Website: bh-photo
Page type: account-dashboard
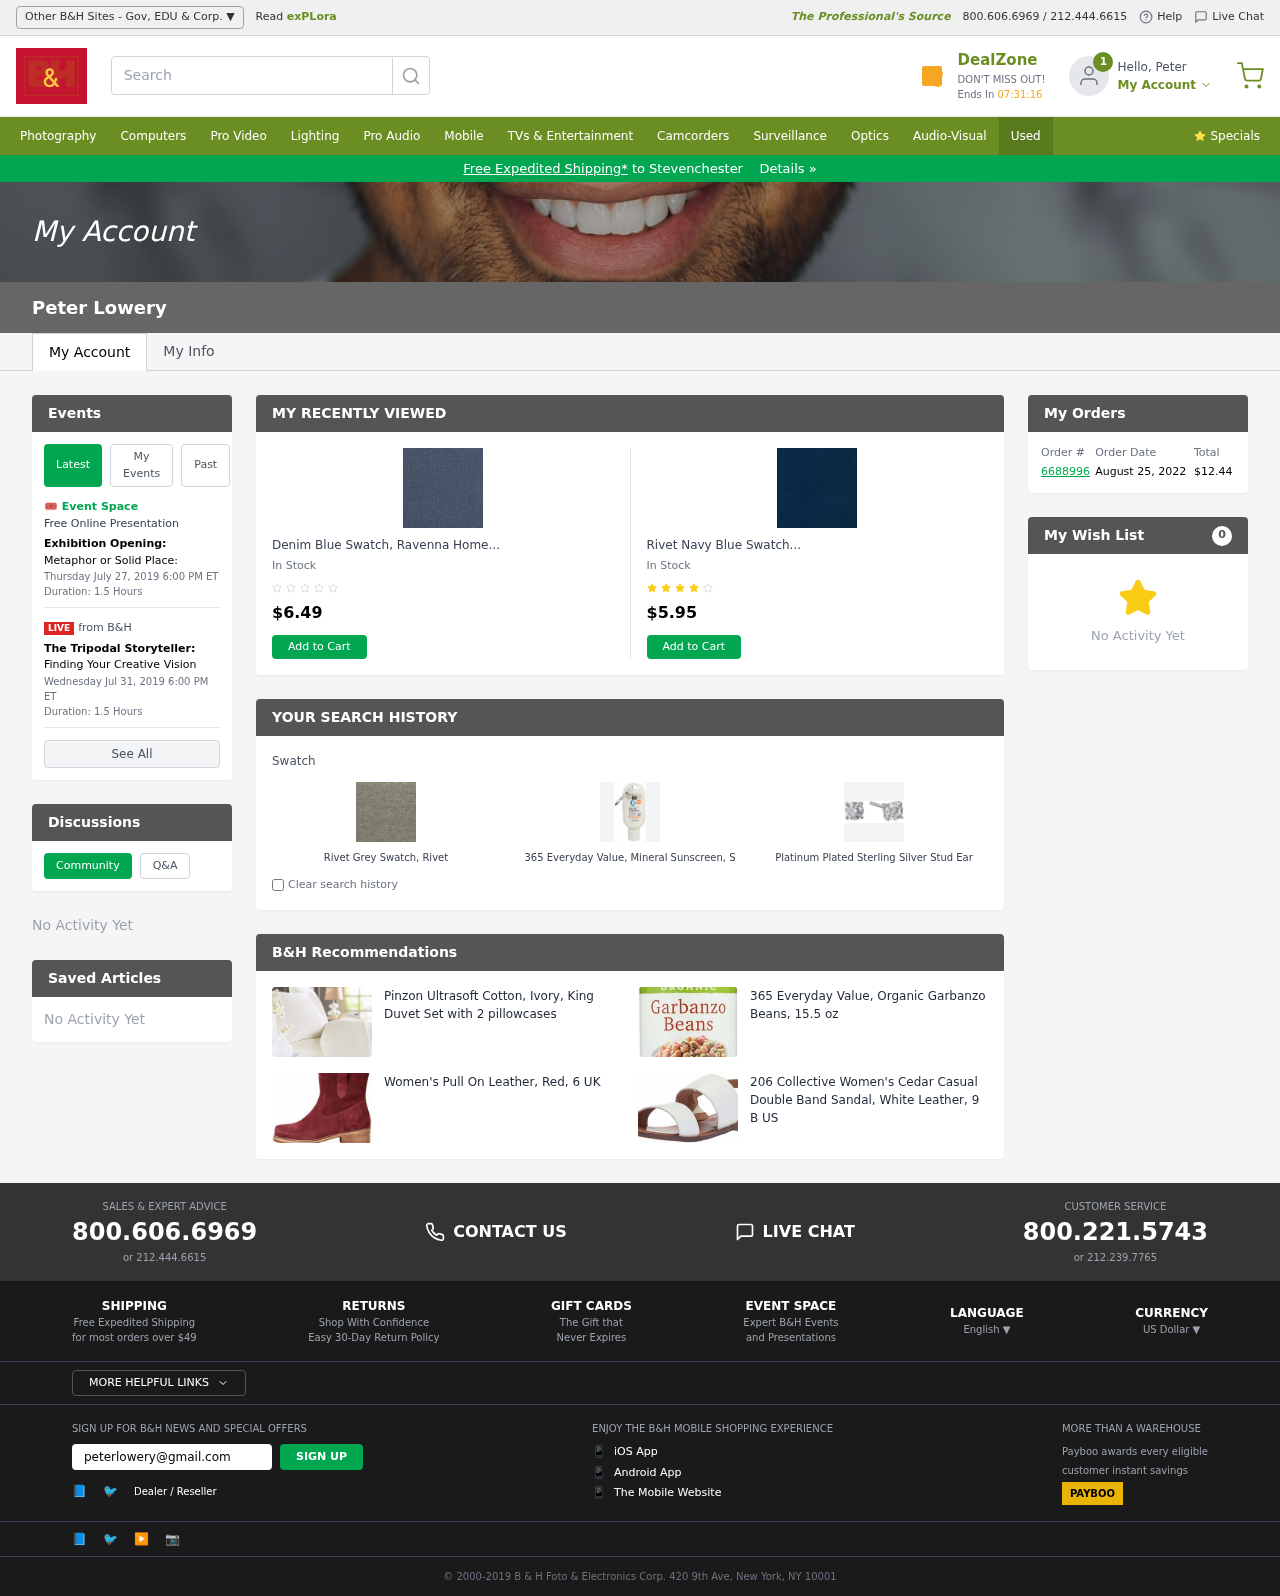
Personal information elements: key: PII_CITY
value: Stevenchester
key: PII_EMAIL
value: peterlowery@gmail.com
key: PII_FIRSTNAME
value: Peter
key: PII_FULLNAME
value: Peter Lowery
Product elements: key: PRODUCT1_NAME
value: Denim Blue Swatch, Ravenna Home
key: PRODUCT1_PRICE
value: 6.49
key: PRODUCT2_NAME
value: Rivet Navy Blue Swatch
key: PRODUCT2_PRICE
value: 5.95
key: PRODUCT3_ITEM_CATEGORY
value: Swatch
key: PRODUCT3_NAME
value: Rivet Grey Swatch, Rivet
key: PRODUCT4_NAME
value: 365 Everyday Value, Mineral Sunscreen, SPF 30, 1.5 fl oz
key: PRODUCT5_NAME
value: Platinum Plated Sterling Silver Stud Earrings set with Round Cut Swarovski Zirconia (3/4 cttw)
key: PRODUCT6_NAME
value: Pinzon Ultrasoft Cotton, Ivory, King Duvet Set with 2 pillowcases
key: PRODUCT7_NAME
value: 365 Everyday Value, Organic Garbanzo Beans, 15.5 oz
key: PRODUCT8_NAME
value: Women's Pull On Leather, Red, 6 UK
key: PRODUCT9_NAME
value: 206 Collective Women's Cedar Casual Double Band Sandal, White Leather, 9 B US
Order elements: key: ORDER_ID
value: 6688996
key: ORDER_DATE
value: August 25, 2022
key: ORDER_TOTAL
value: $12.44
Other elements: key: WISHLIST_COUNT
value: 0